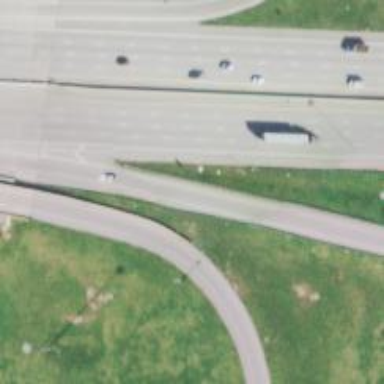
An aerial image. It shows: Motorway with embankment.